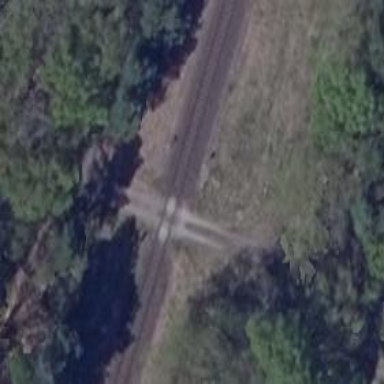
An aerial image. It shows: Level crossing with saltire marking.